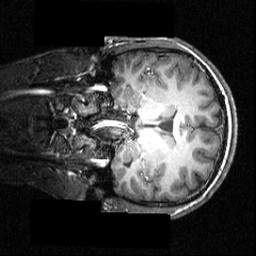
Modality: T1w
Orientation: coronal
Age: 18
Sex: male
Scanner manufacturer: siemens
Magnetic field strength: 3.951 T
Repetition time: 1.5 s
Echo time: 0.00335 s